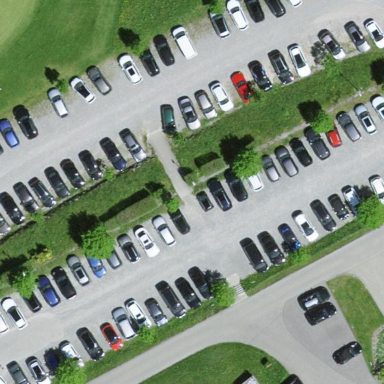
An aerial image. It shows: Parking area.